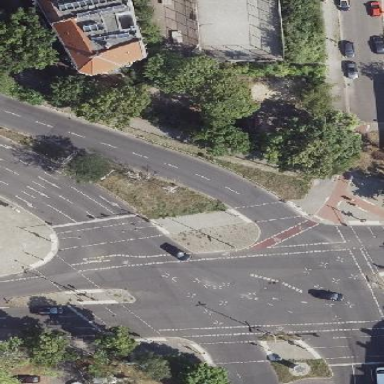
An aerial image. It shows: Junction.